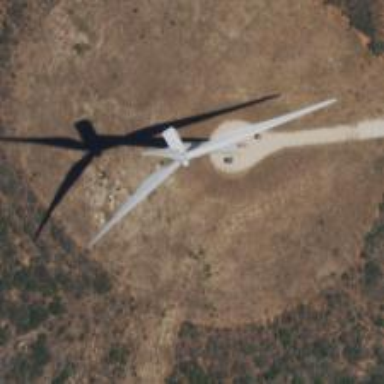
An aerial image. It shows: Wind generator powered by horizontal-axis wind turbine.